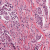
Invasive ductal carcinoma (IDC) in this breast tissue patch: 1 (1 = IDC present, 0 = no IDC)